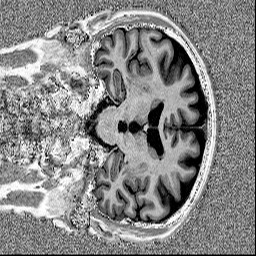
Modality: MP2RAGE
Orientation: coronal
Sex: male